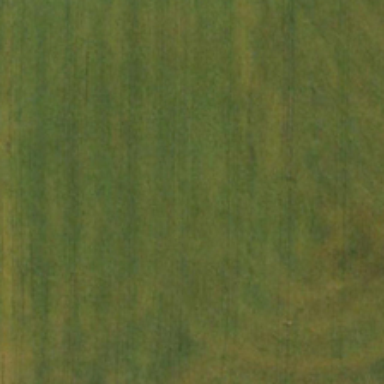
It is a piece of light green meadows .